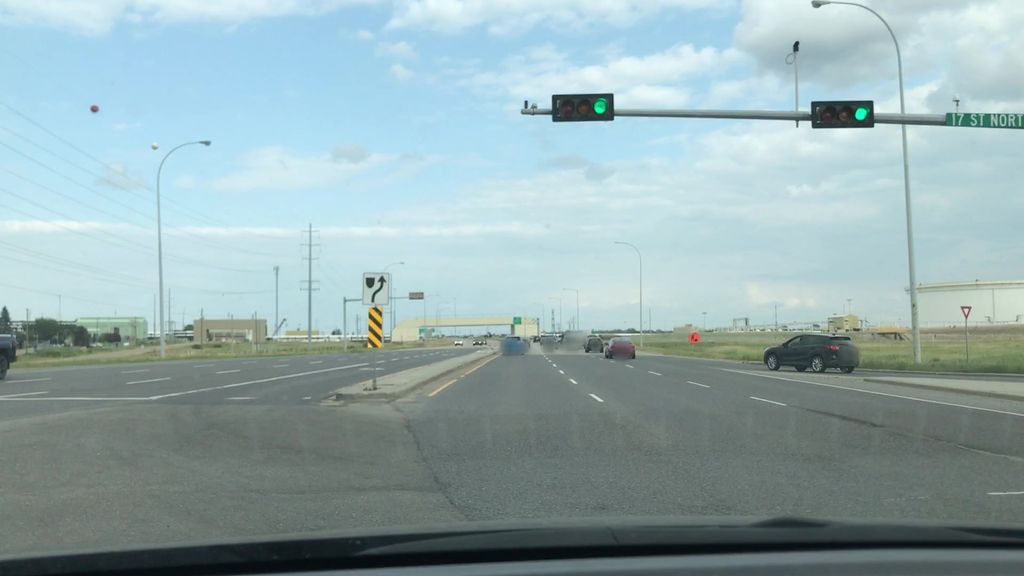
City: edmonton